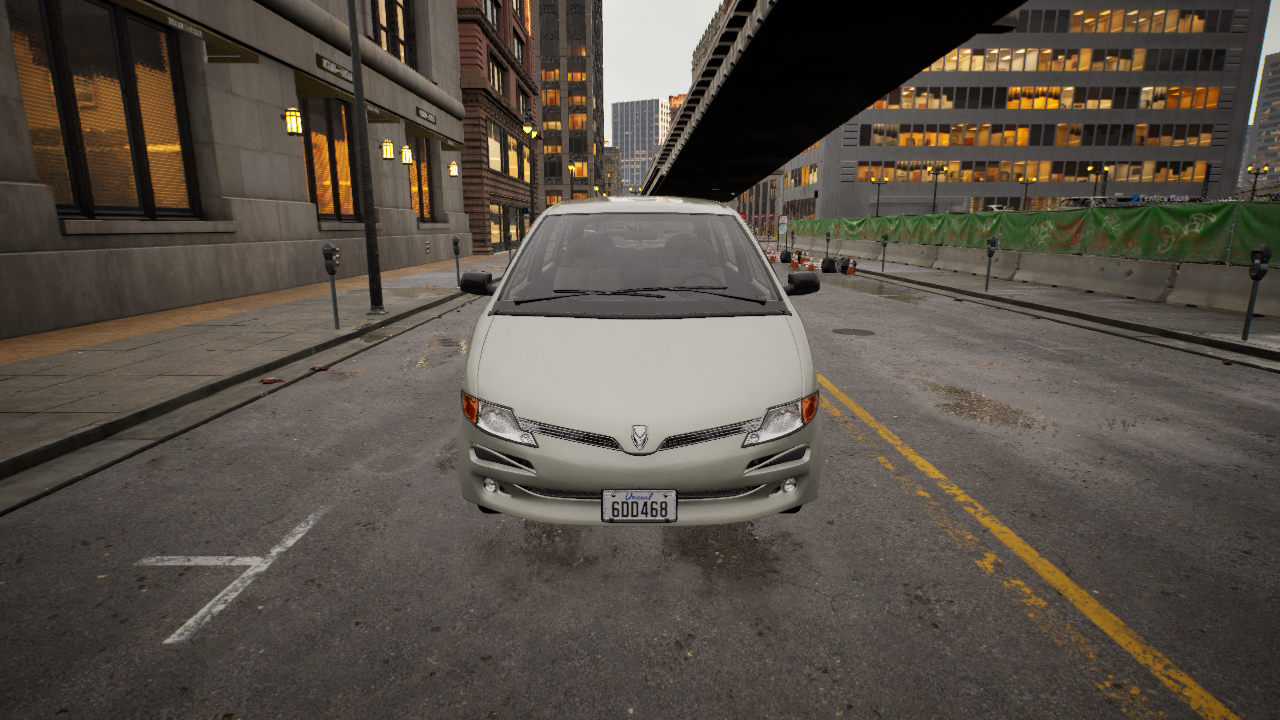
Venue: downtown
Lighting: golden hour
Vehicle rig: minivan